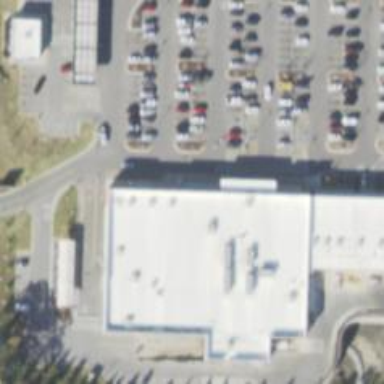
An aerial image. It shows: Parking space is available.